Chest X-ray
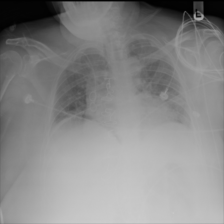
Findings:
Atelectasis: positive
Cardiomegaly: negative
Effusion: negative
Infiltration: negative
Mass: negative
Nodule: negative
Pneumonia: negative
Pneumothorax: negative
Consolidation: negative
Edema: negative
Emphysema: negative
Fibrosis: negative
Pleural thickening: negative
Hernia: negative